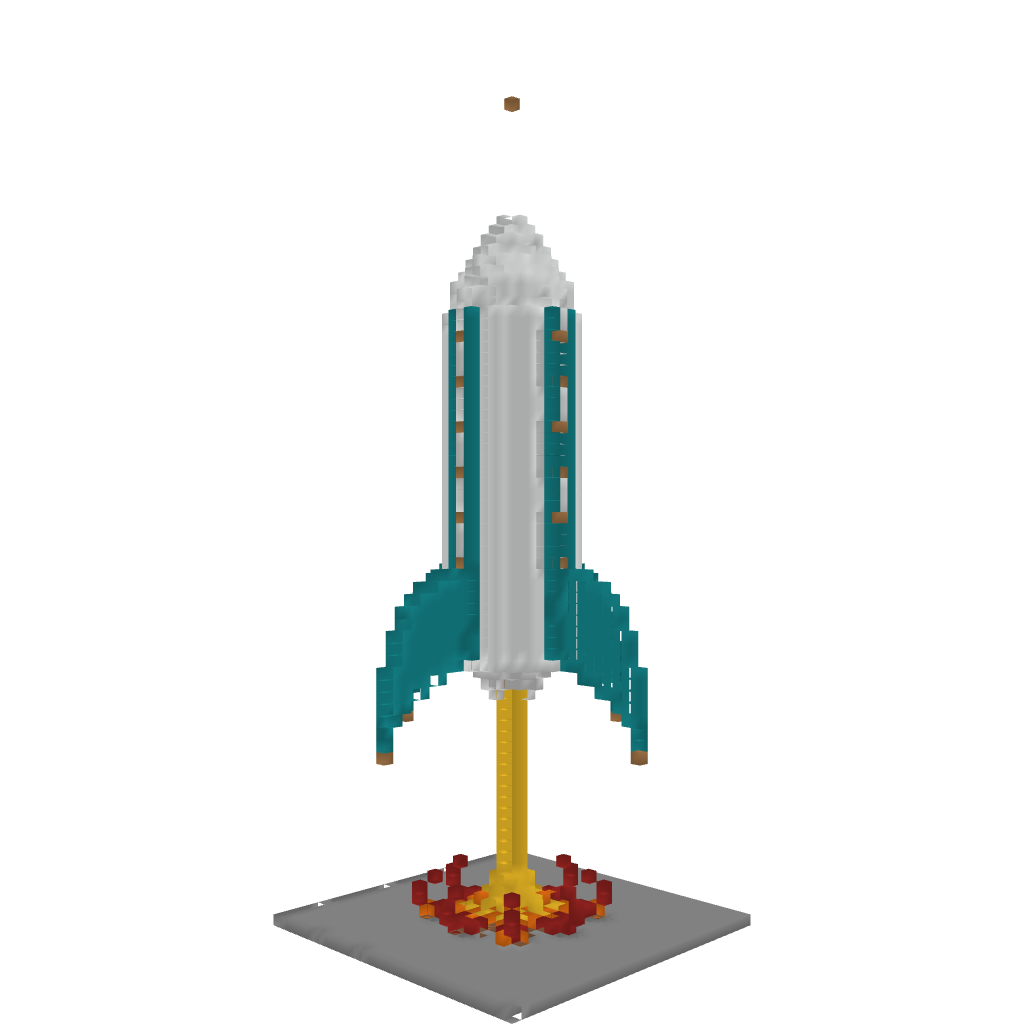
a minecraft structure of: Rocket Blasting Off